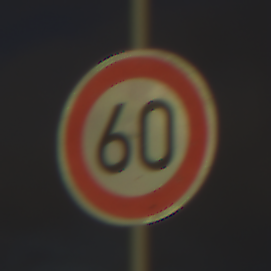
Verkehrszeichen: Geschwindigkeit60
Umgebung: Outdoor, Nature
Tageszeit: SunriseSunset
Wetter: PartlyCloudy
Licht: Natural
Jahreszeit: NotSpecified
Kontrast: HighContrast